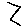
Label: zigzag